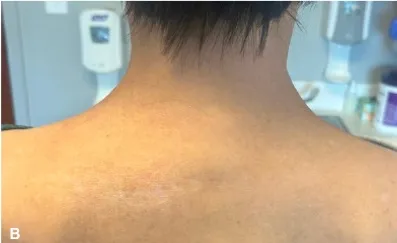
Back activity following 4 doses of anifrolumab.
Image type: medical_photograph (skin_photograph)